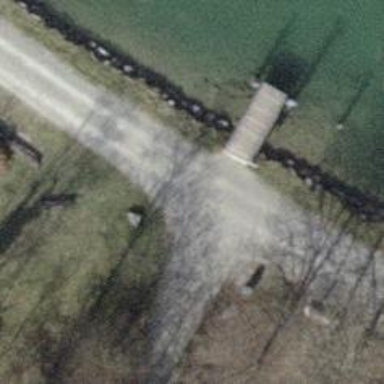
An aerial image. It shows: Path leading to man-made pier.